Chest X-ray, PA view. Patient: 68 years old, sex M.
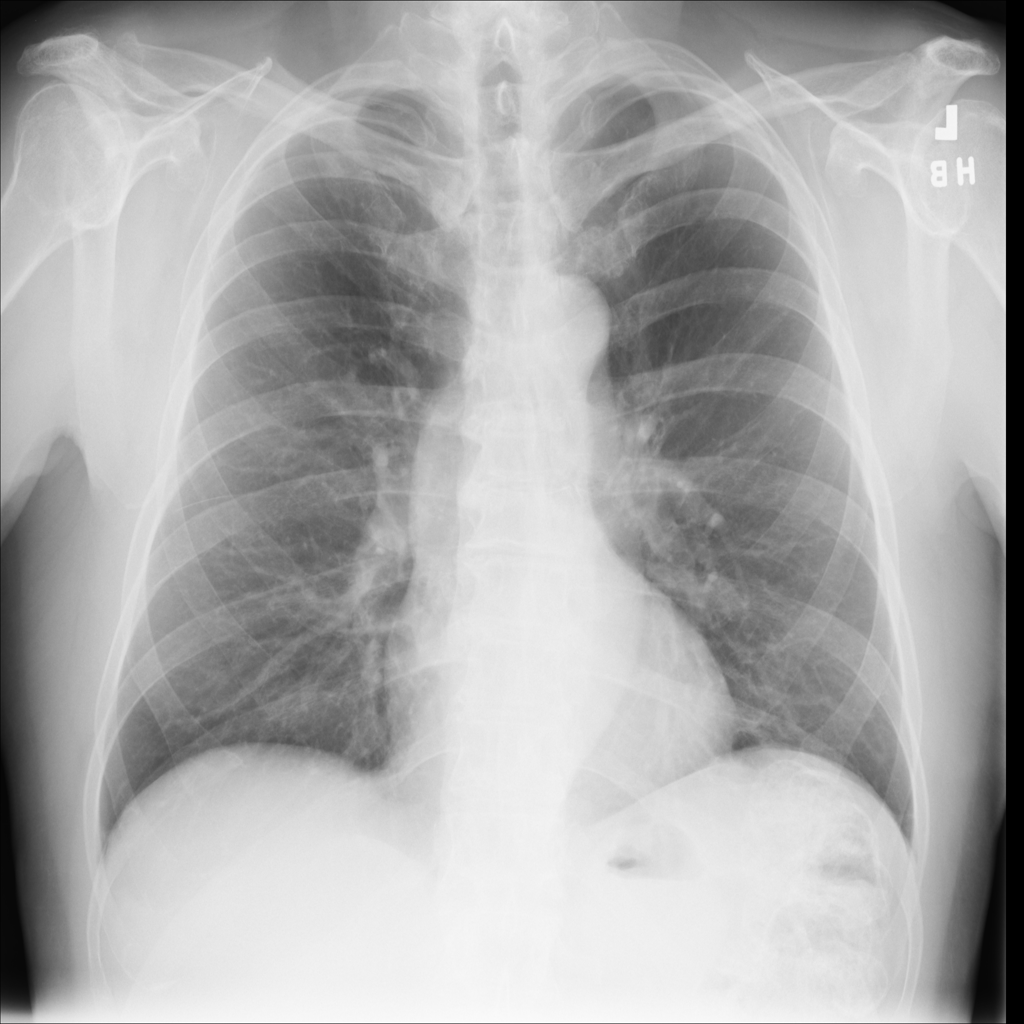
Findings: No Finding